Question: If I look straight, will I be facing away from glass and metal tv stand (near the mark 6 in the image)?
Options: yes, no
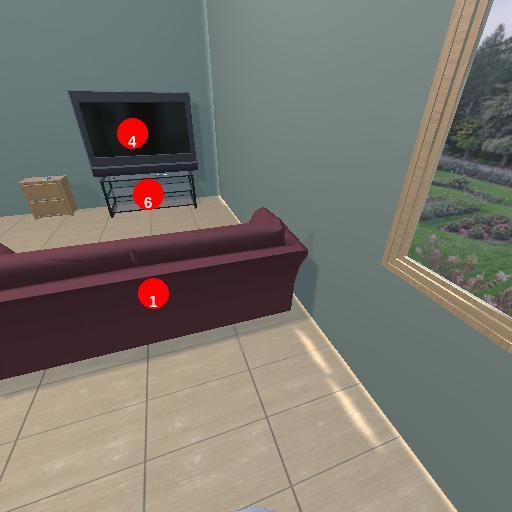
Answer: yes